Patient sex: F
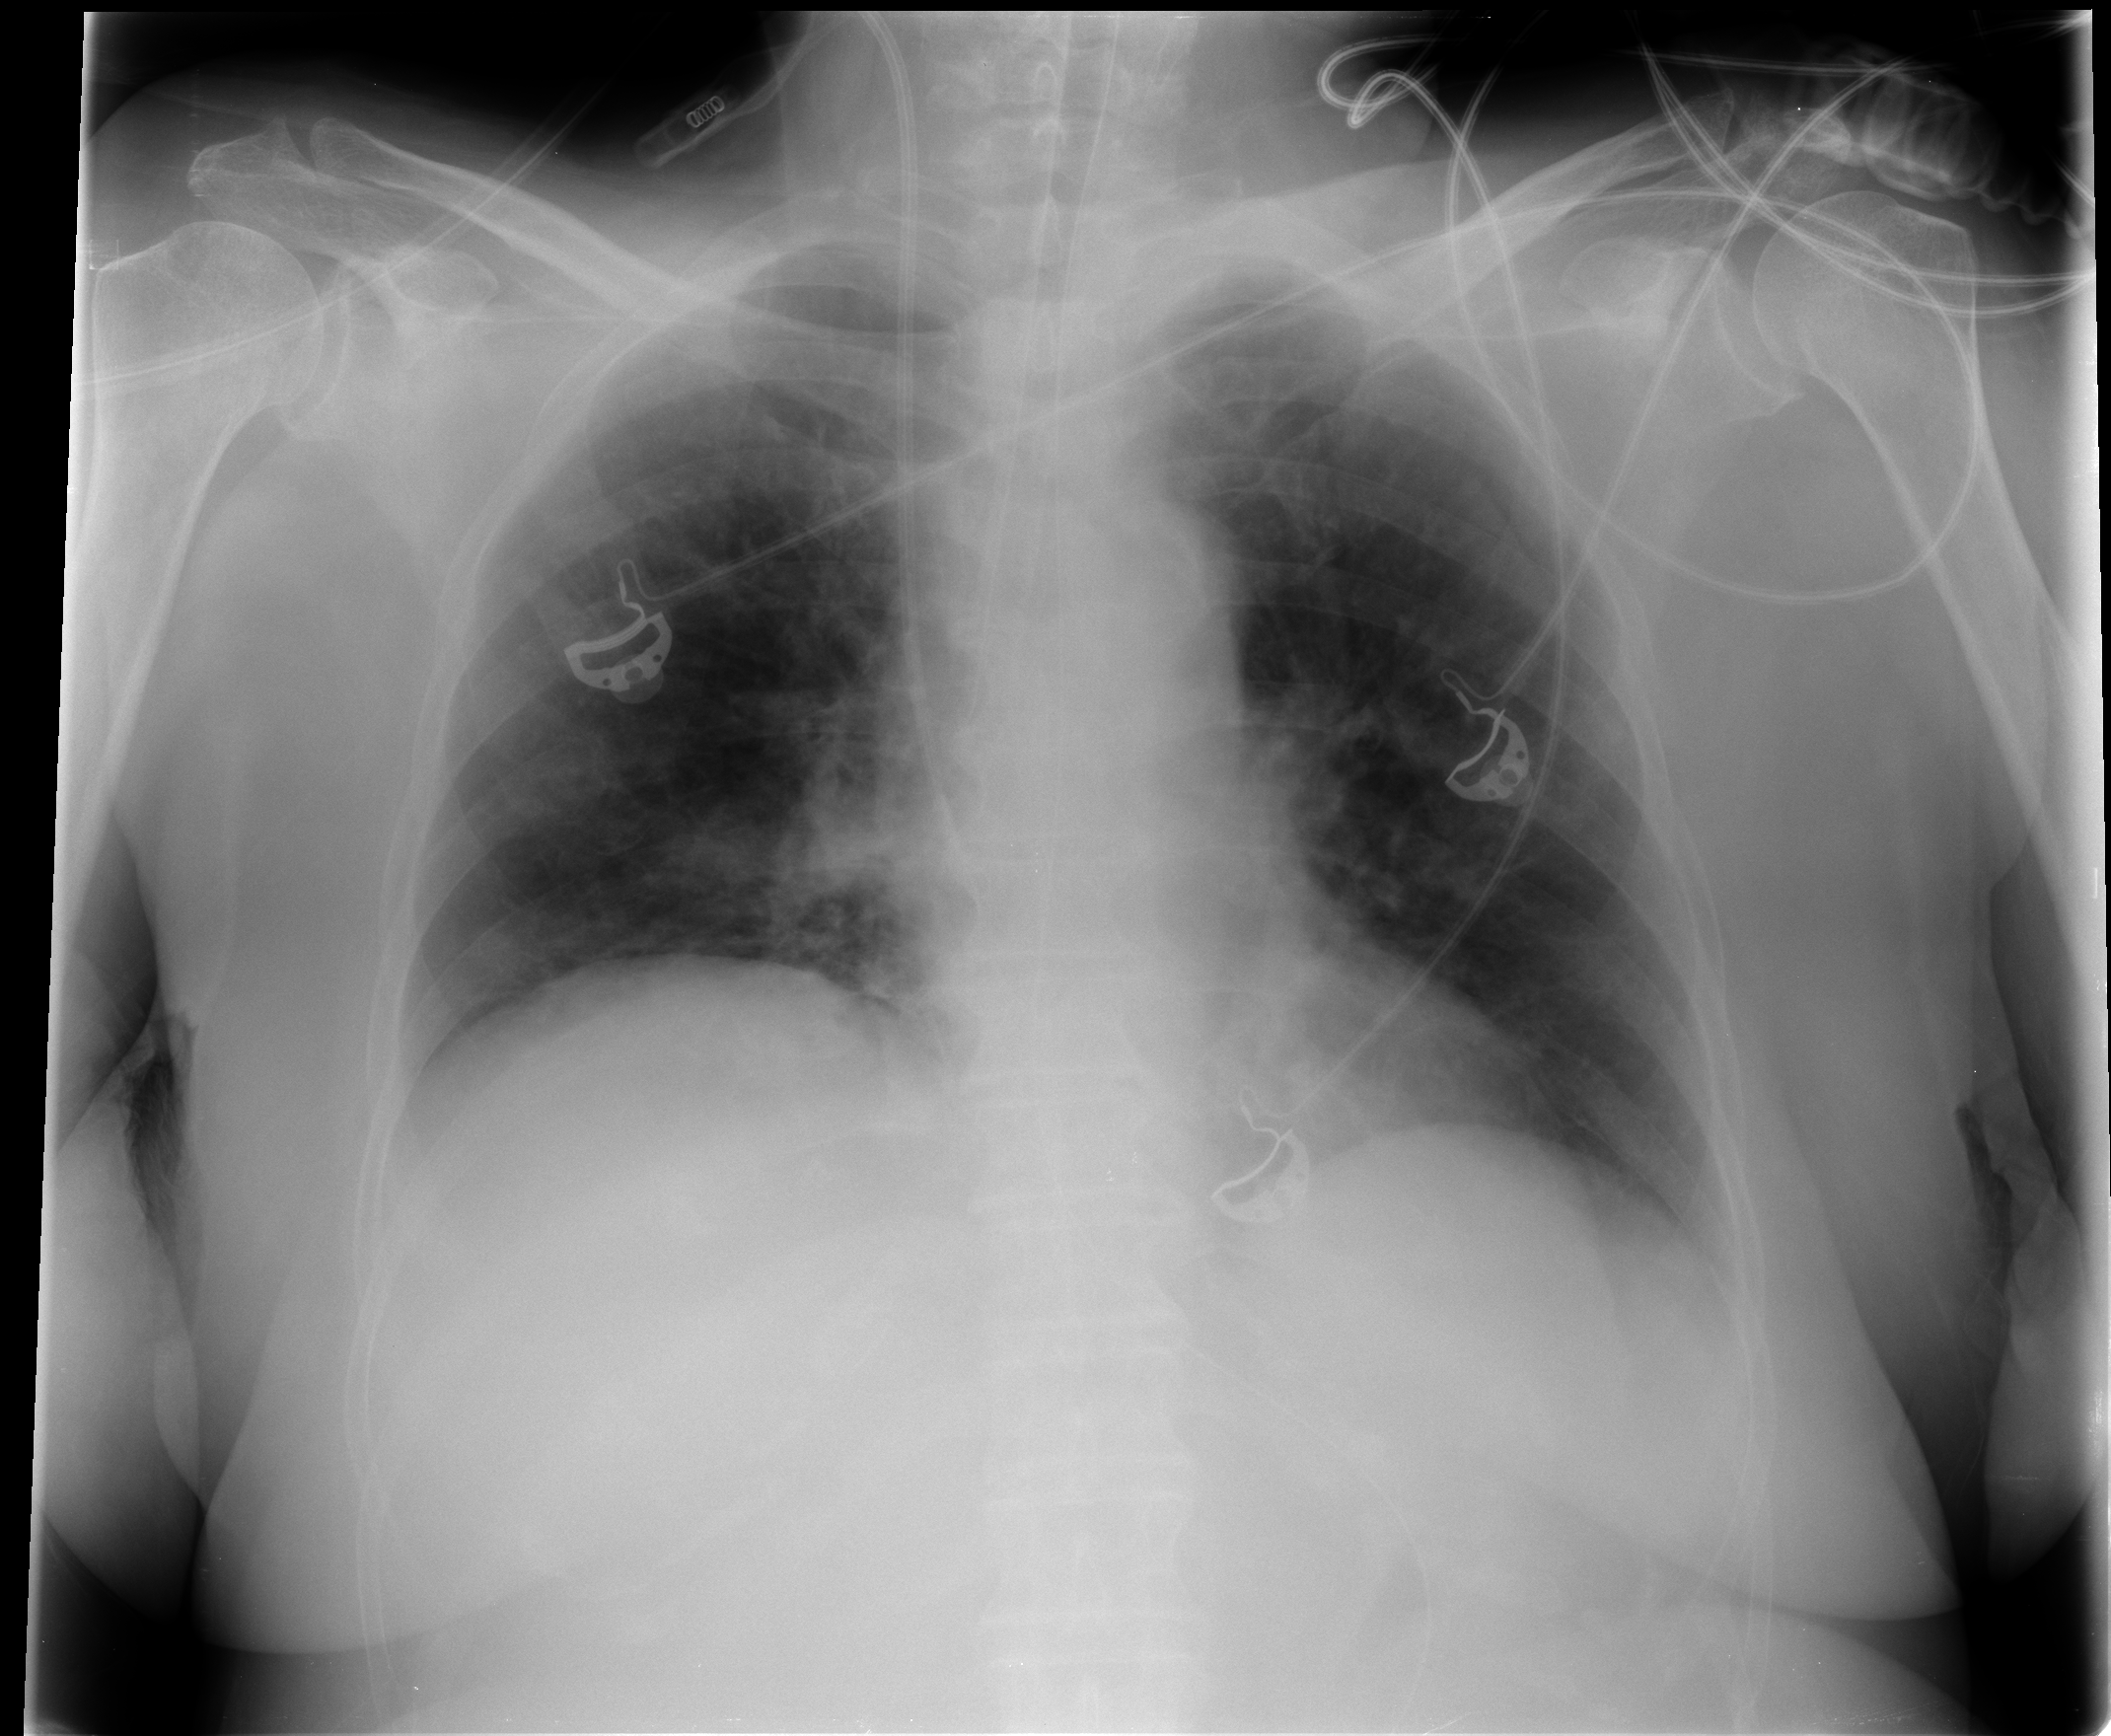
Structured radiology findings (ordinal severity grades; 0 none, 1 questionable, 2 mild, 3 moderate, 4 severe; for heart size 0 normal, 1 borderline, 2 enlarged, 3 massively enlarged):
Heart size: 0
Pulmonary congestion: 0
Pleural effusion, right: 0
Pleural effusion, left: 0
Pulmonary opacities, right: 0
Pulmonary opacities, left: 0
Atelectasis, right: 2
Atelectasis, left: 2